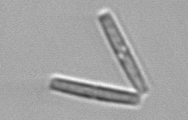
Label: Thalassionema